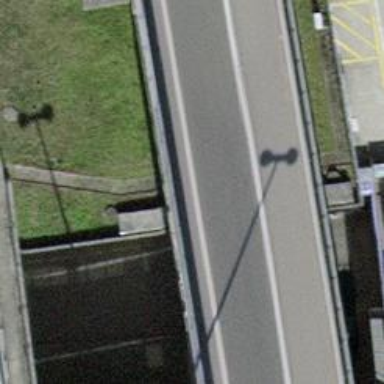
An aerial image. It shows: Bridge with asphalt surface on motorway link.